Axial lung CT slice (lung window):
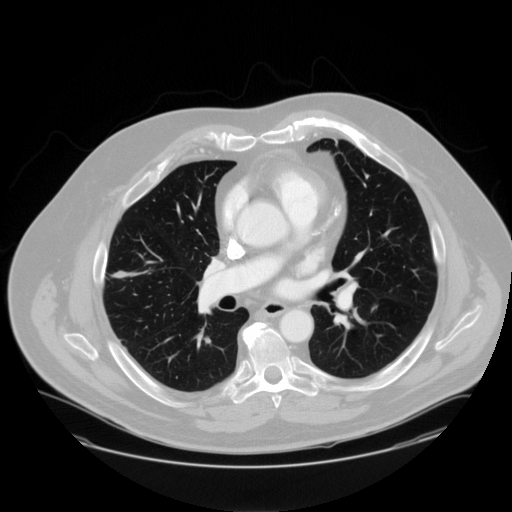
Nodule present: no